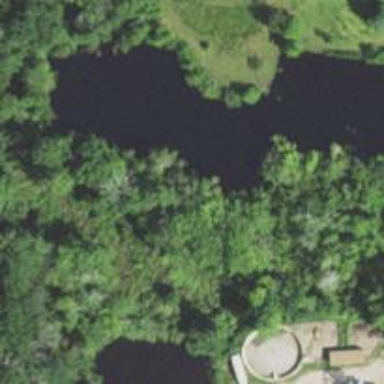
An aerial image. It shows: Pond surrounded by natural water.